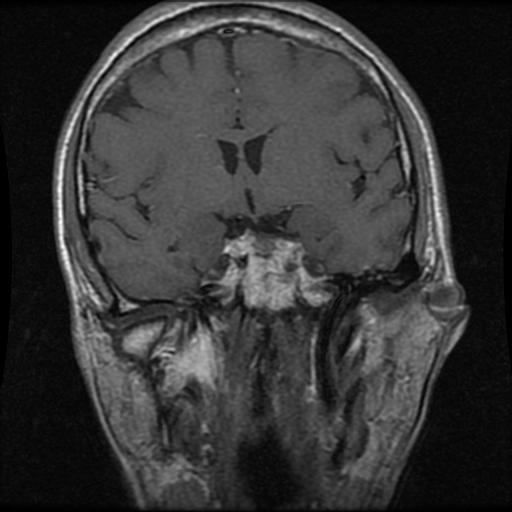
Label: pituitary